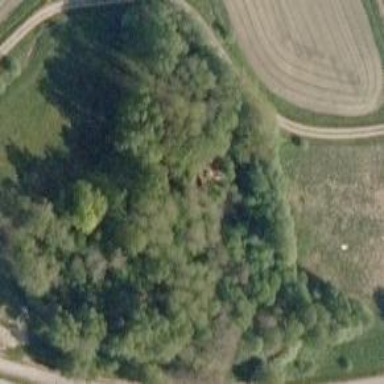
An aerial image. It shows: Mixed woodland with various types of leaves.